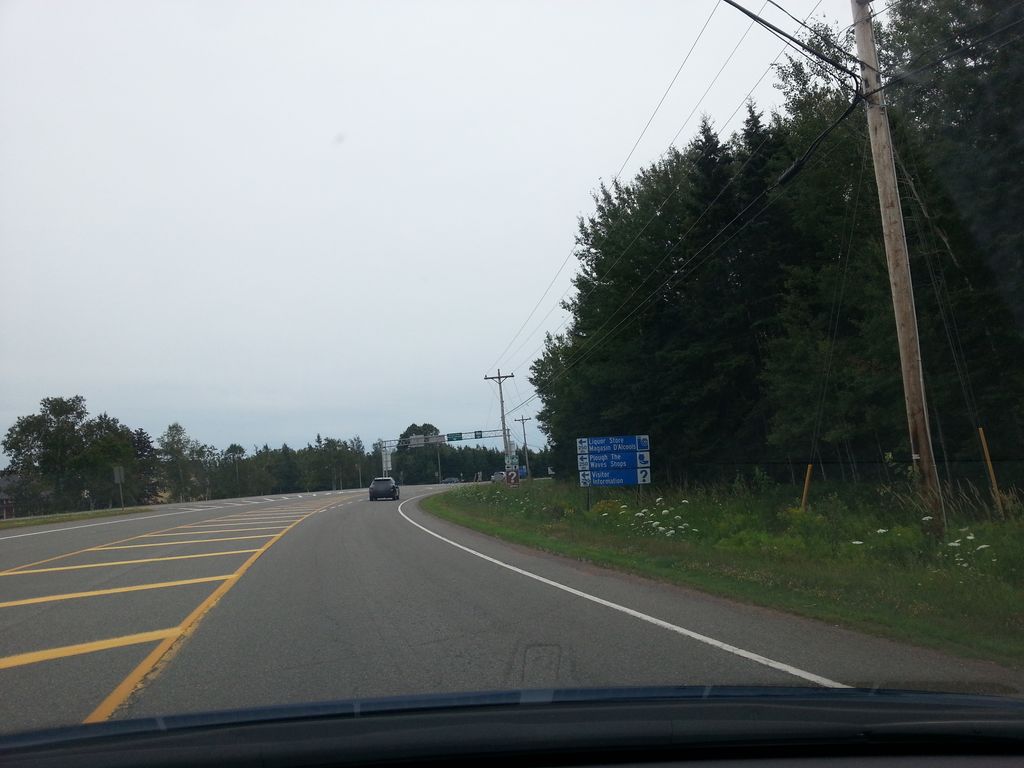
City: charlottetown